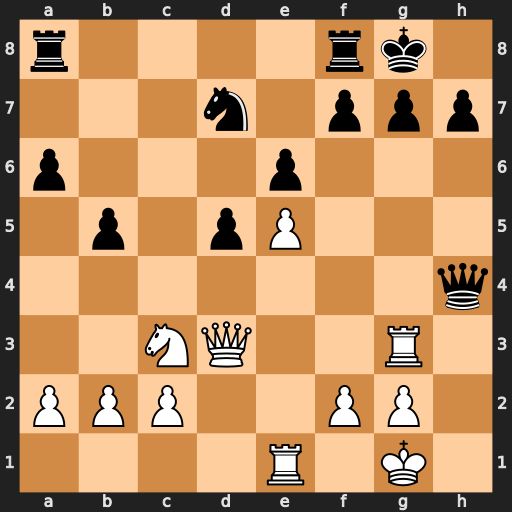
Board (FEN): r4rk1/3n1ppp/p3p3/1p1pP3/7q/2NQ2R1/PPP2PP1/4R1K1
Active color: w
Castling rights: -
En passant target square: -
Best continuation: Rh3 Nc5 Rxh4 Nxd3 cxd3